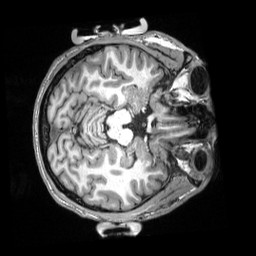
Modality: T1w
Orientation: axial